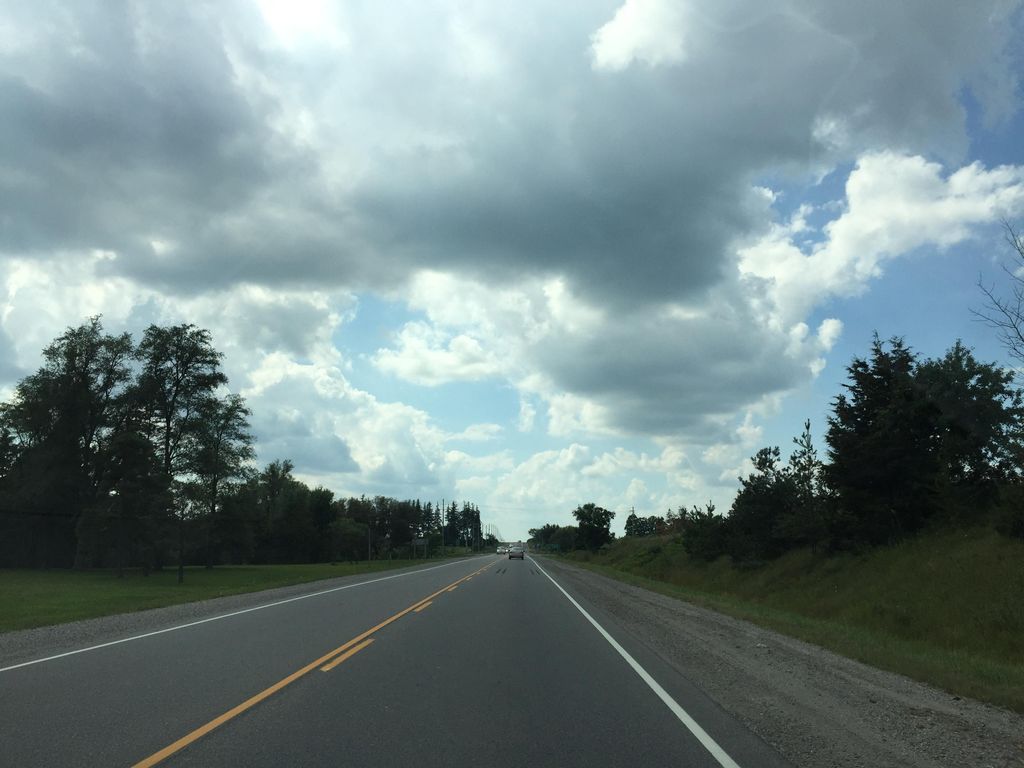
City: kitchener-waterloo